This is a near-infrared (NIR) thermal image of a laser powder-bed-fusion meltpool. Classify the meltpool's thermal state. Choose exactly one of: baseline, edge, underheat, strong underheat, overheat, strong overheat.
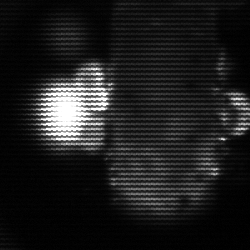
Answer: strong underheat